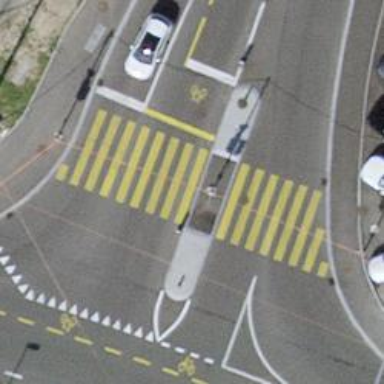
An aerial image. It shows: Crossing with zebra markings regulated by traffic signals.